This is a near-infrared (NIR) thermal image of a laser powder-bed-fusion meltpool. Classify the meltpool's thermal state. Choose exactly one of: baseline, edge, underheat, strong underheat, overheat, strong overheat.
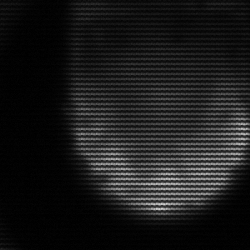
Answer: edge